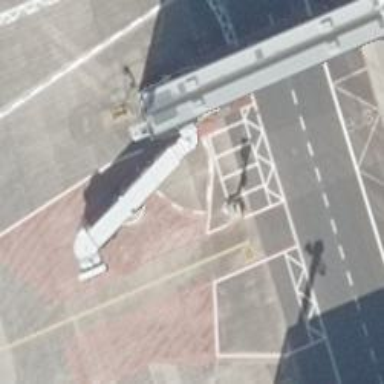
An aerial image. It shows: Parking position at the airport on concrete surface.